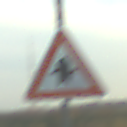
Verkehrszeichen: Vorfahrt
Umgebung: Outdoor, Nature
Tageszeit: SunriseSunset
Wetter: PartlyCloudy
Licht: Natural
Jahreszeit: NotSpecified
Kontrast: MediumContrast